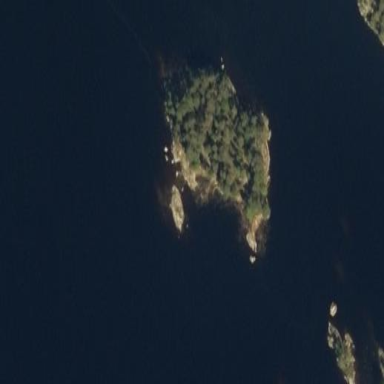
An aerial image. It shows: Islet.